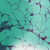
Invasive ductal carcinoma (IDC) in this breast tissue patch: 0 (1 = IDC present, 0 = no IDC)